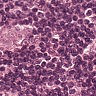
Metastatic tissue present: yes